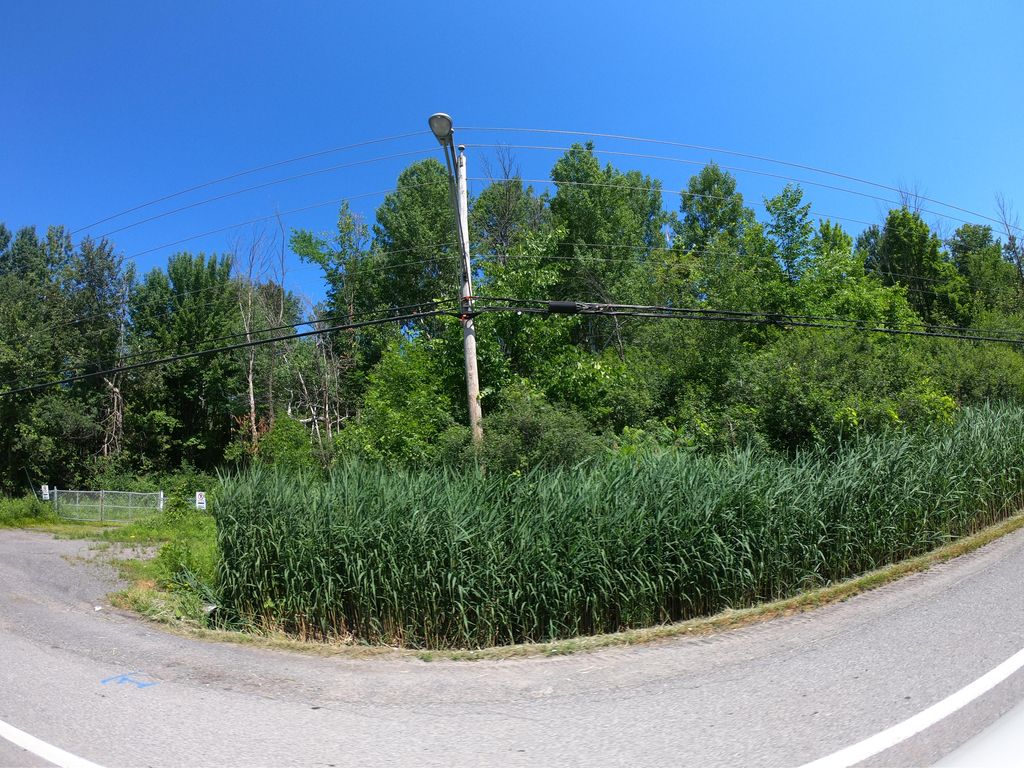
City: ottawa-gatineau